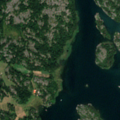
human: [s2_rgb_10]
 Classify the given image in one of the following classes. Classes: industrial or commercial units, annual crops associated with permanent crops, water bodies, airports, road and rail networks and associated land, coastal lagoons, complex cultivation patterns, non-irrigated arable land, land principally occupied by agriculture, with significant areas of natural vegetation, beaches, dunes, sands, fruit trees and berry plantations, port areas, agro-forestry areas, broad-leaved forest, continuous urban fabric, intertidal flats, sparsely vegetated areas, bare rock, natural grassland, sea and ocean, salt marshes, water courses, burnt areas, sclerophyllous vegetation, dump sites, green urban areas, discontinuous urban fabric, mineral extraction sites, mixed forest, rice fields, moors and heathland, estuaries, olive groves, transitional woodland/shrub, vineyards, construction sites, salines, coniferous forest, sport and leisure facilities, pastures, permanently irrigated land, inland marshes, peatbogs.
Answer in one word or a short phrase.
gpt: discontinuous urban fabric, land principally occupied by agriculture, with significant areas of natural vegetation, broad-leaved forest, mixed forest, bare rock, sea and ocean